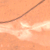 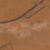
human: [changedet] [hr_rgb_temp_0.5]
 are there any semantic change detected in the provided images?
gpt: Nothing has changed.